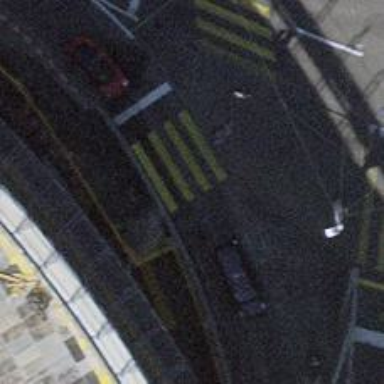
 there are traffic signals and zebra crossing."